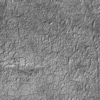
Label: not_dusty